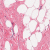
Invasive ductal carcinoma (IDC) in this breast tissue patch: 0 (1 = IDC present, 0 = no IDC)